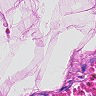
Metastatic tissue present: no